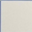
Piece: xx